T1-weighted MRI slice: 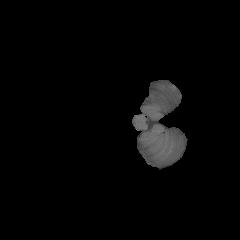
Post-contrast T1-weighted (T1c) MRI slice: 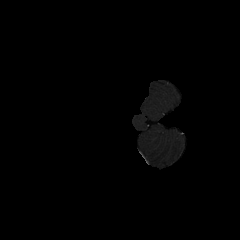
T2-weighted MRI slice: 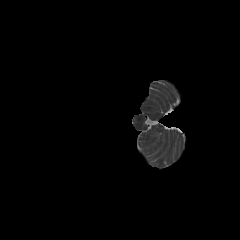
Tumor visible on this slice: no